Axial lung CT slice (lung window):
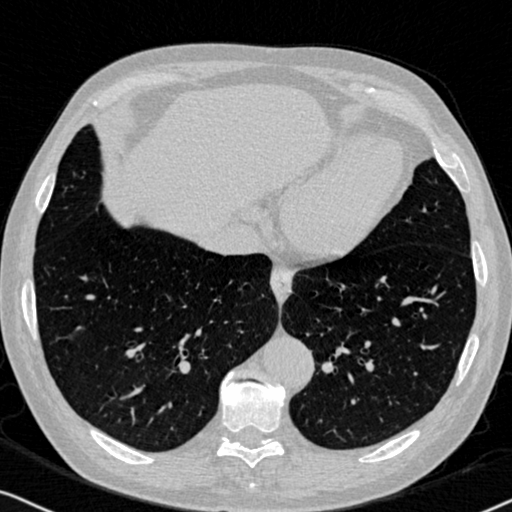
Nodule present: no